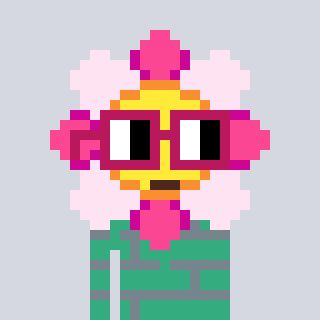
a pixel art character with square dark red glasses, a flower-shaped head and a teal-colored body on a cool background